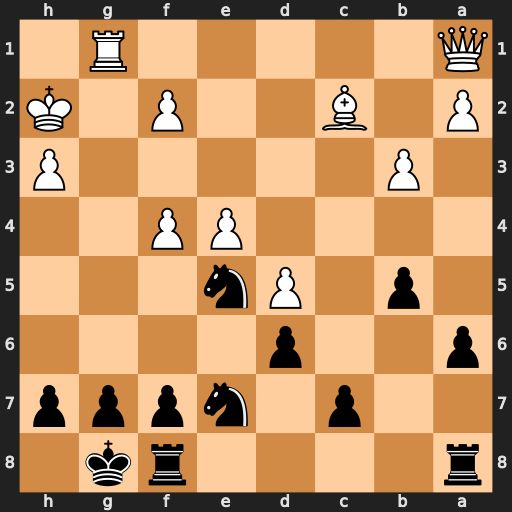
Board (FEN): r4rk1/2p1nppp/p2p4/1p1Pn3/4PP2/1P5P/P1B2P1K/Q5R1
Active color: b
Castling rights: -
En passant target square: -
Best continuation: Nf3+ Kh1 Nxg1